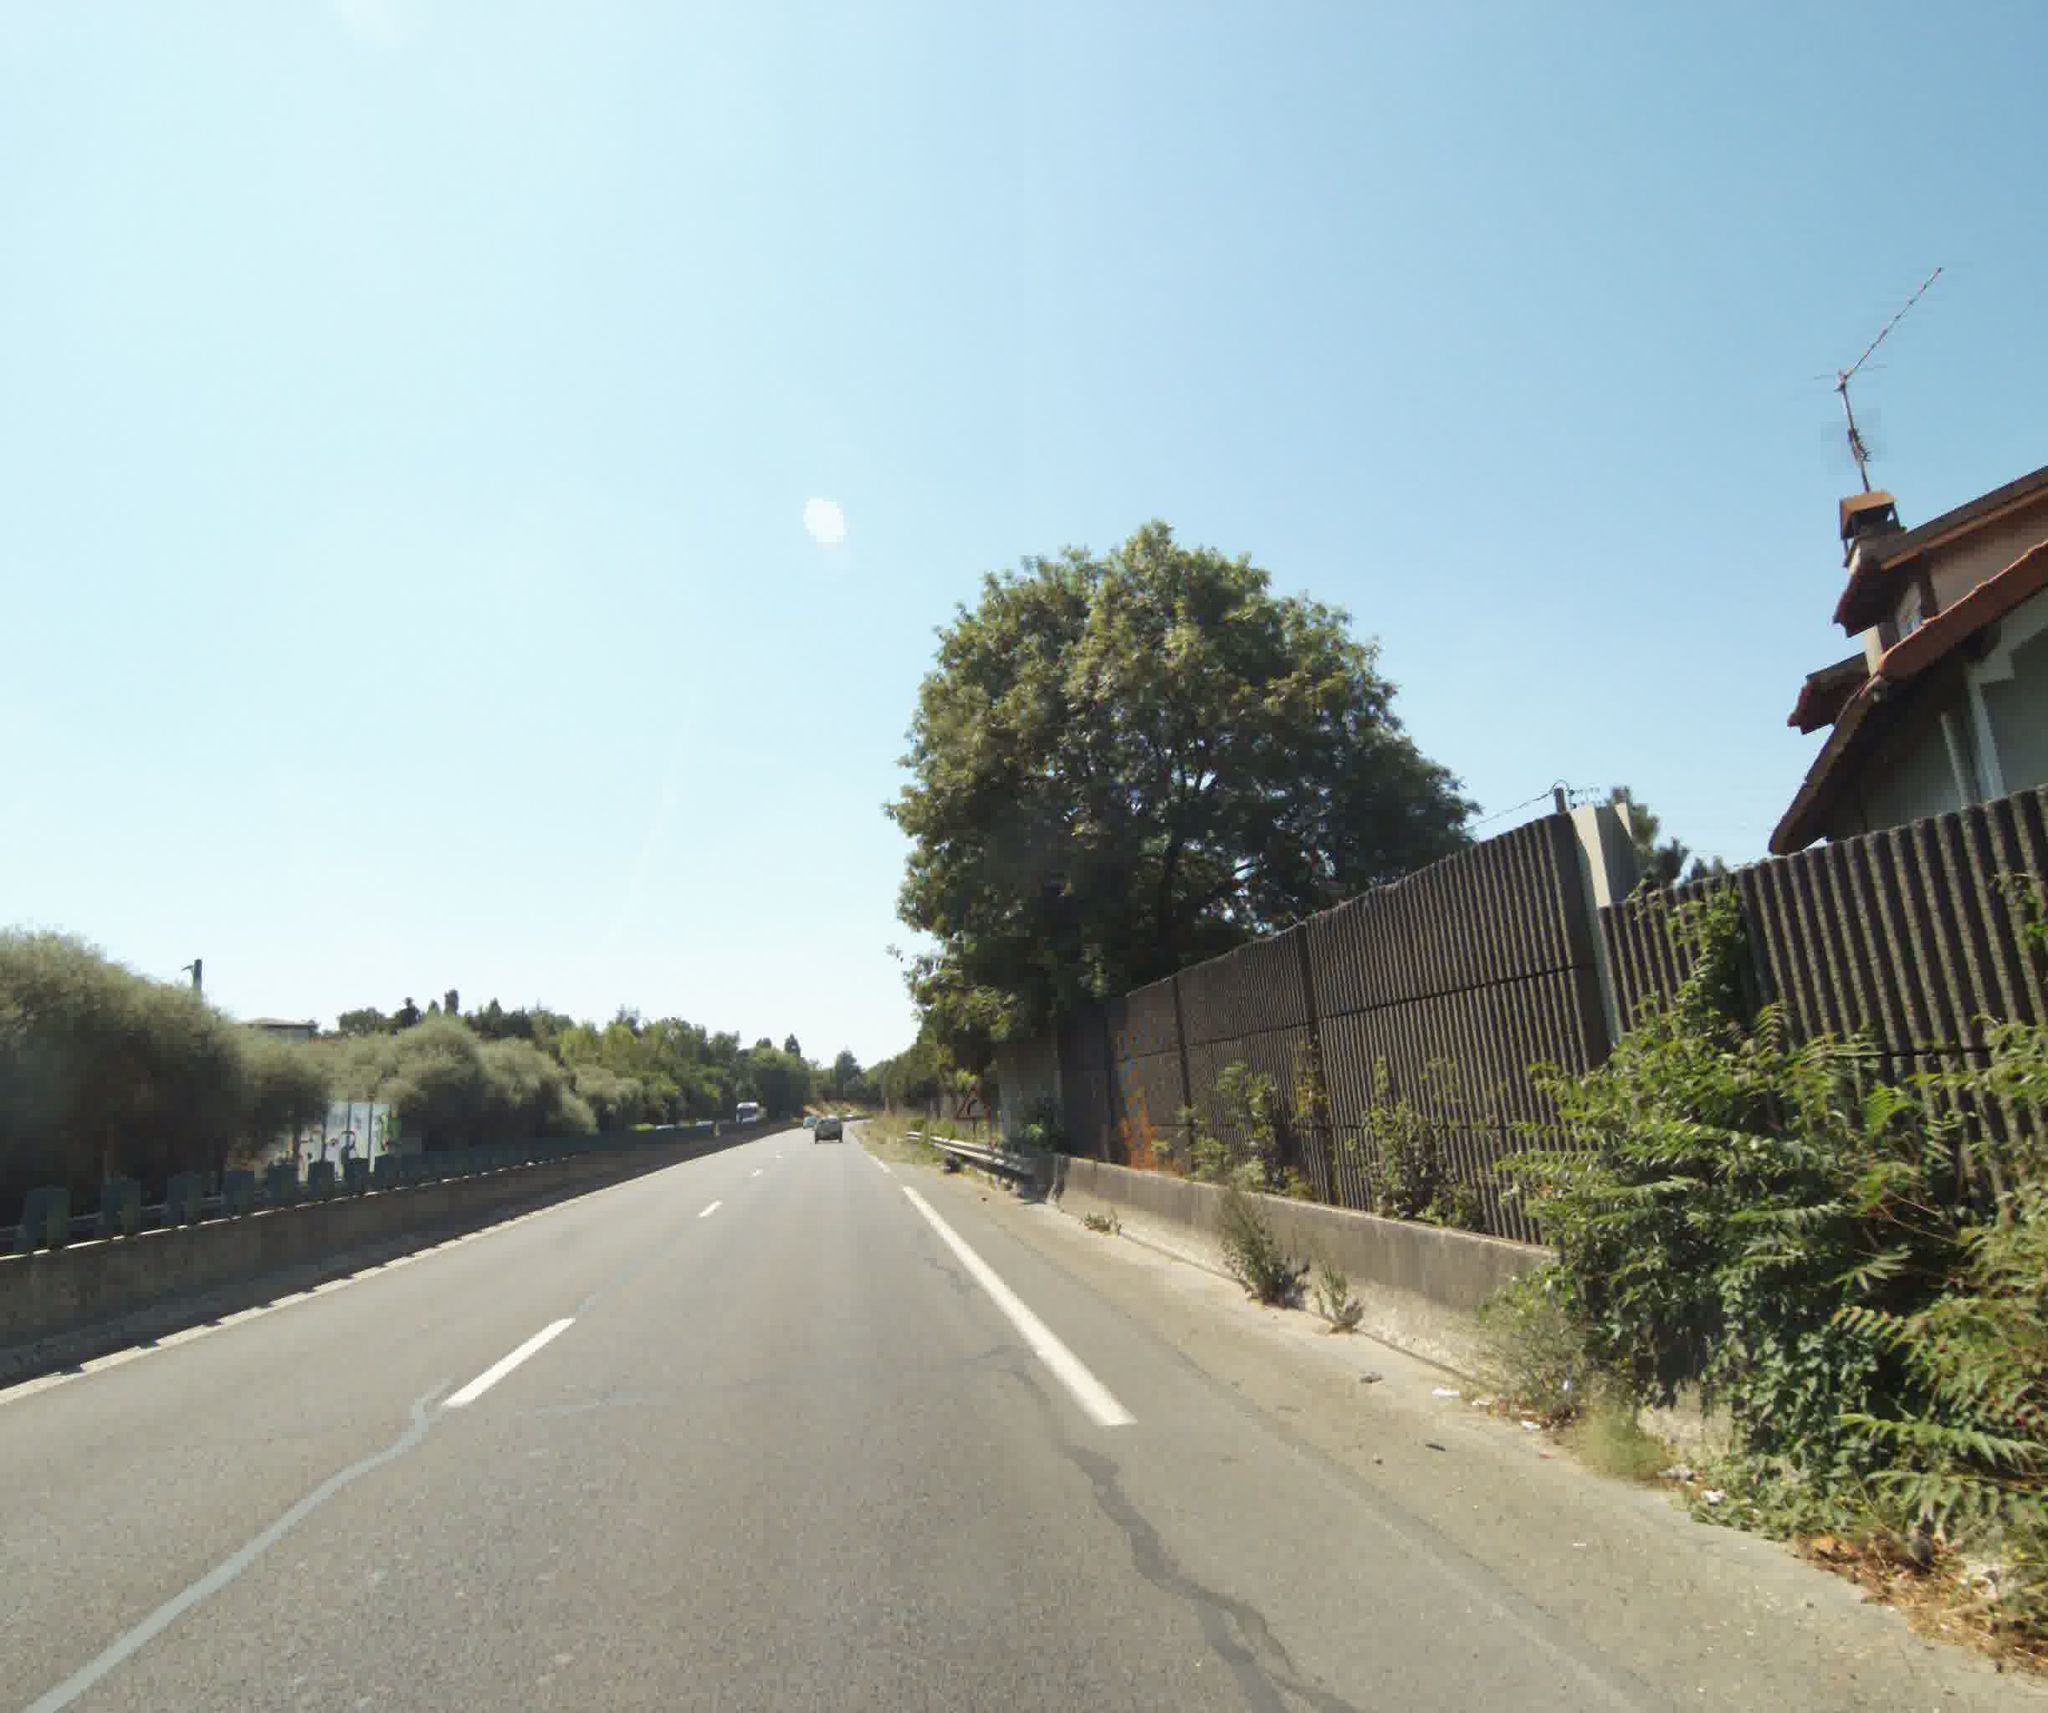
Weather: clear
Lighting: day
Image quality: good
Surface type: driving surface
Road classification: primary, trunk
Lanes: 2, 3, 1
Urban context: urban centre
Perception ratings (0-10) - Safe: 1.74, Lively: 3.44, Beautiful: 7.84, Boring: 5.75, Depressing: 6, Wealthy: 3.11